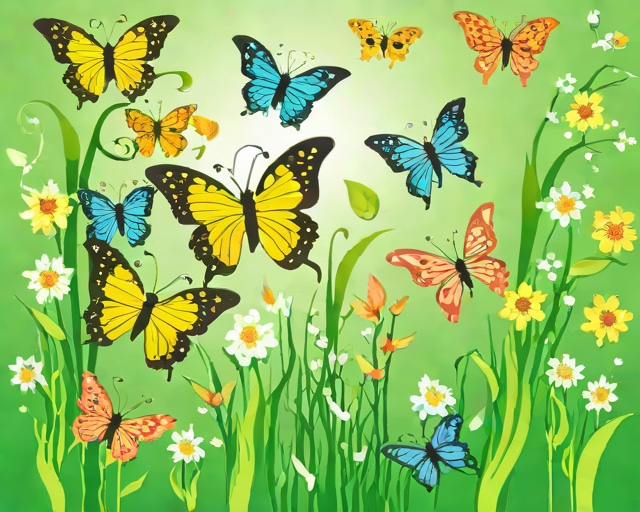
Category: Easter